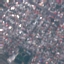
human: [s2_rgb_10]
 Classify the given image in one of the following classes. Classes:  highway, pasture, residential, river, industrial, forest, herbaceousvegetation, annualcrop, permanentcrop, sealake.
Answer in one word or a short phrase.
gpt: Residential